Question: I'm working on a front-end for a robotic project (an 'autonomous' car that localizes itself using some sensors and a map - generated from an SVG file).
For the robot to be controllable, we must generate paths between its current position and its goal. I used the easiest algorithm for that : A*.
I got some weird results doing that : The car tends to go on multiples of 45deg degree, and one especially annoying problem : some generated paths are quite noisy !
See the noisy path near the orange rectangle in this case :

Is there anyway to avoid those weird/noisy results ? Eventually we'd want to build a path with the minimum number of heading angle changes. (the car can turn without moving, so we don't need any path 'smoothing').
Here's my A* implementation :
'''
def search(self, begin, goal):
if goal.x not in range(self.width) or goal.y not in range(self.height):
print "Goal is out of bound"
return []
elif not self.grid[begin.y][begin.x].reachable:
print "Beginning is unreachable"
return []
elif not self.grid[goal.y][goal.x].reachable:
print "Goal is unreachable"
return []
else:
self.cl = set()
self.ol = set()
curCell = begin
self.ol.add(curCell)
while len(self.ol) > 0:
# We choose the cell in the open list having the minimum score as our current cell
curCell = min(self.ol, key = lambda x : x.f)
# We add the current cell to the closed list
self.ol.remove(curCell)
self.cl.add(curCell)
# We check the cell's (reachable) neighbours :
neighbours = self.neighbours(curCell)
for cell in neighbours:
# If the goal is a neighbour cell :
if cell == goal:
cell.parent = curCell
self.path = cell.path()
self.display()
self.clear()
return self.path
elif cell not in self.cl:
# We process the cells that are not in the closed list
# (processing <-> calculating the "F" score)
cell.process(curCell, goal)
self.ol.add(cell)
'''
By popuplar demand, here's the score calculation function (process) :
'''
def process(self, parent, goal):
self.parent = parent
self.g = parent.distance(self)
self.h = self.manhattanDistance(goal)
self.f = self.g + self.h
'''
Here's the neighbours method (updated following user1884905's answer) :
'''
def neighbours(self, cell, radius = 1, unreachables = False, diagonal = True):
neighbours = set()
for i in xrange(-radius, radius + 1):
for j in xrange(-radius, radius + 1):
x = cell.x + j
y = cell.y + i
if 0 <= y < self.height and 0 <= x < self.width and ( self.grid[y][x].reachable or unreachables ) and (diagonal or (x == cell.x or y == cell.y)) :
neighbours.add(self.grid[y][x])
return neighbours
'''
(this looks complicated but it just gives the 8 neighbours - including diagonal neighbours - of a cell ; it can also take a radius different from 1 because it's used for other features)
And distance calculations (depending on the use of diagonals neighbours or not : )
'''
def manhattanDistance(self, cell):
return abs(self.x - cell.x) + abs(self.y - cell.y)
def diagonalDistance(self, cell):
xDist = abs(self.x - cell.x)
yDist = abs(self.y - cell.y)
if xDist > yDist:
return 1.4 * yDist + (xDist - yDist)
else:
return 1.4 * xDist + (yDist - xDist)
'''
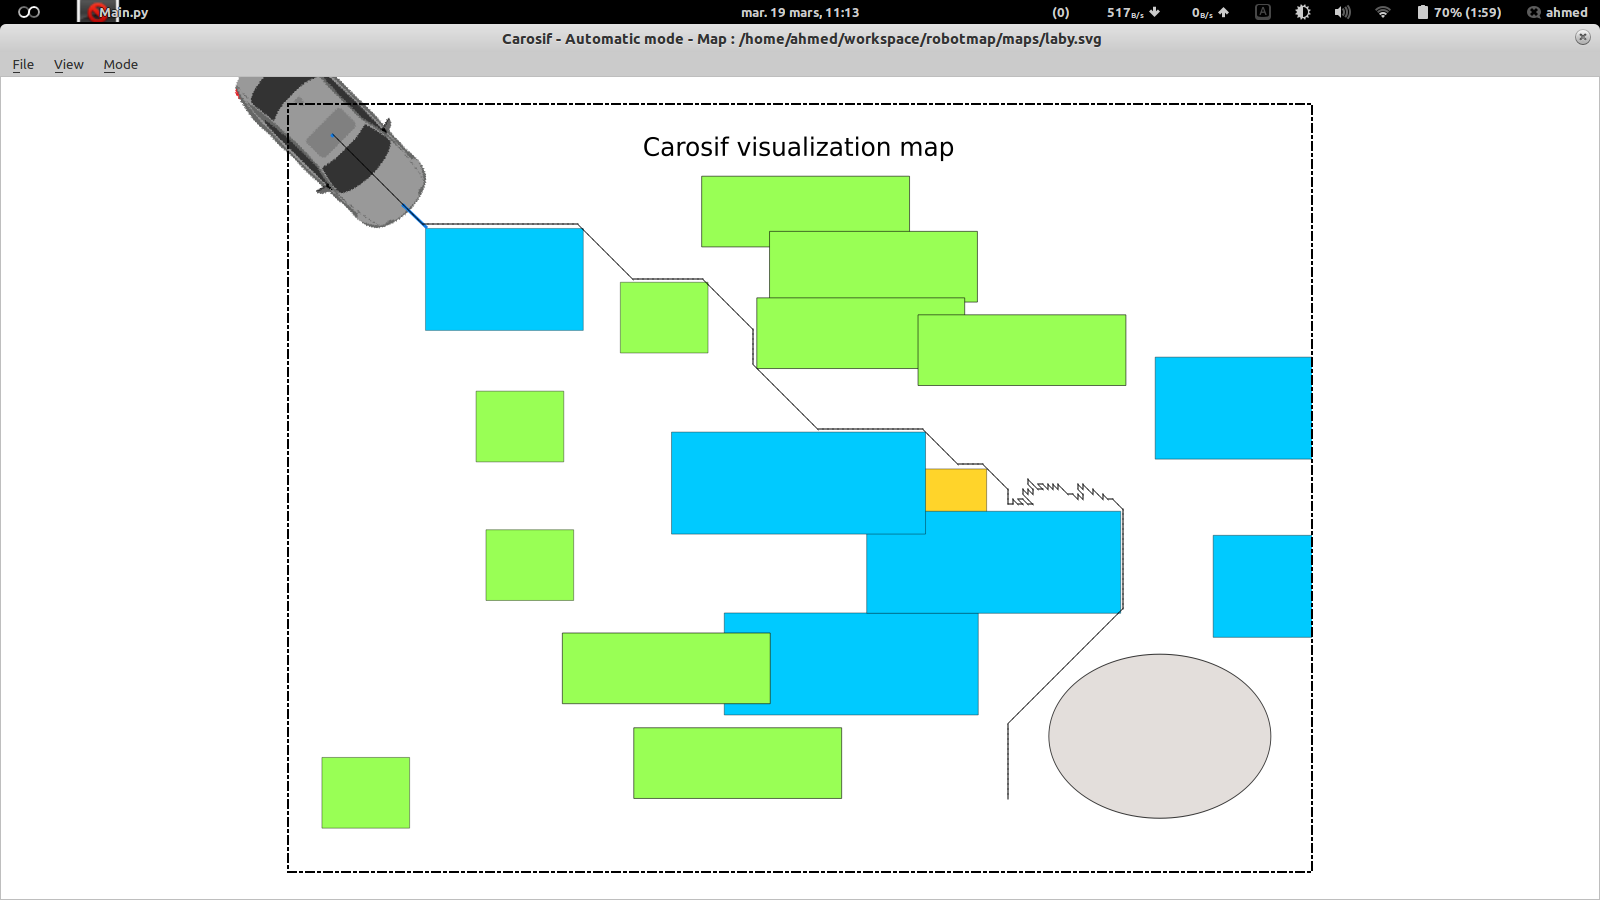
Answer: Without being able to see how you have implemented your 'neighbour' and 'distance' functions, I still have a good guess about what is going wrong:
The manhattan distance in the goal-function should be a measure of the shortest distance to the goal. (Which it isn't, if you can drive diagonally through building-blocks.)
The easiest way to fix this would be to keep the manhattan distance as a goal-function and change the definition of neighbours to only include the four left-right-up-down adjacent cells.
There are still problems with your code. The following pseudo code is taken from <URL> you always take into account the previously traveled distance.
'''
function A*(start,goal)
closedset := the empty set // The set of nodes already evaluated.
openset := {start} // The set of tentative nodes to be evaluated, initially containing the start node
came_from := the empty map // The map of navigated nodes.
g_score[start] := 0 // Cost from start along best known path.
// Estimated total cost from start to goal through y.
f_score[start] := g_score[start] + heuristic_cost_estimate(start, goal)
while openset is not empty
current := the node in openset having the lowest f_score[] value
if current = goal
return reconstruct_path(came_from, goal)
remove current from openset
add current to closedset
for each neighbor in neighbor_nodes(current)
// -------------------------------------------------------------------
// This is the way the tentative_g_score should be calculated.
// Do you include the current g_score in your calculation parent.distance(self) ?
tentative_g_score := g_score[current] + dist_between(current,neighbor)
// -------------------------------------------------------------------
if neighbor in closedset
if tentative_g_score >= g_score[neighbor]
continue
// -------------------------------------------------------------------
// You never make this comparrison
if neighbor not in openset or tentative_g_score < g_score[neighbor]
// -------------------------------------------------------------------
came_from[neighbor] := current
g_score[neighbor] := tentative_g_score
f_score[neighbor] := g_score[neighbor] + heuristic_cost_estimate(neighbor, goal)
if neighbor not in openset
add neighbor to openset
return failure
function reconstruct_path(came_from, current_node)
if current_node in came_from
p := reconstruct_path(came_from, came_from[current_node])
return (p + current_node)
else
return current_node
'''